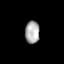
Tissue: lung
Cell type: Others
Senescence score: 0.1561
Nuclear area (px): 320
Mean DAPI intensity: 169.456